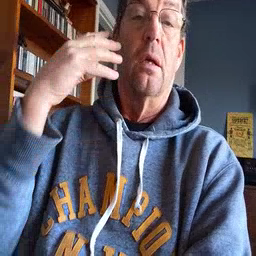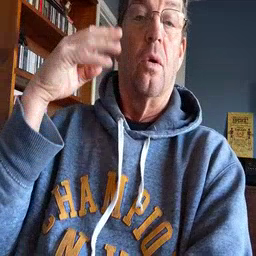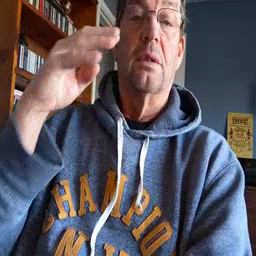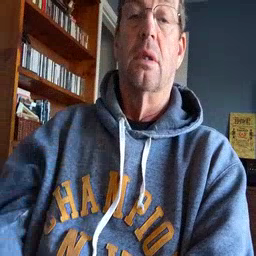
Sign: noisy